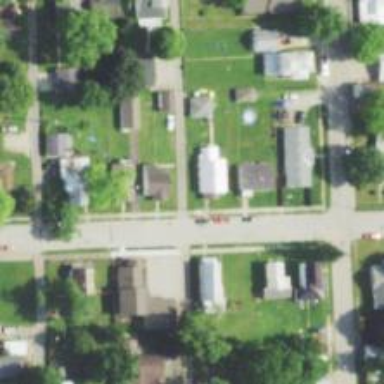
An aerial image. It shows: Alley classified as service road.